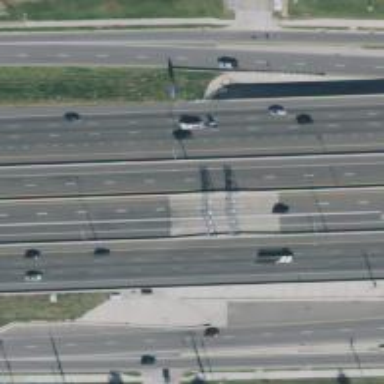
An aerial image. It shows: Toll gantry on the road.